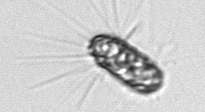
Label: Corethron_hystrix